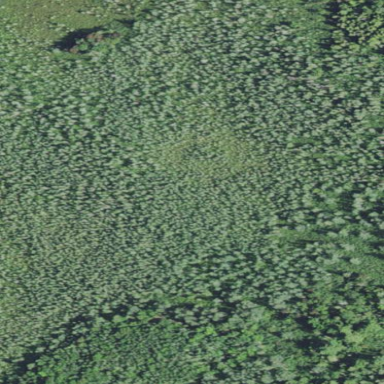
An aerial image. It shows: Serene woodland landscape.